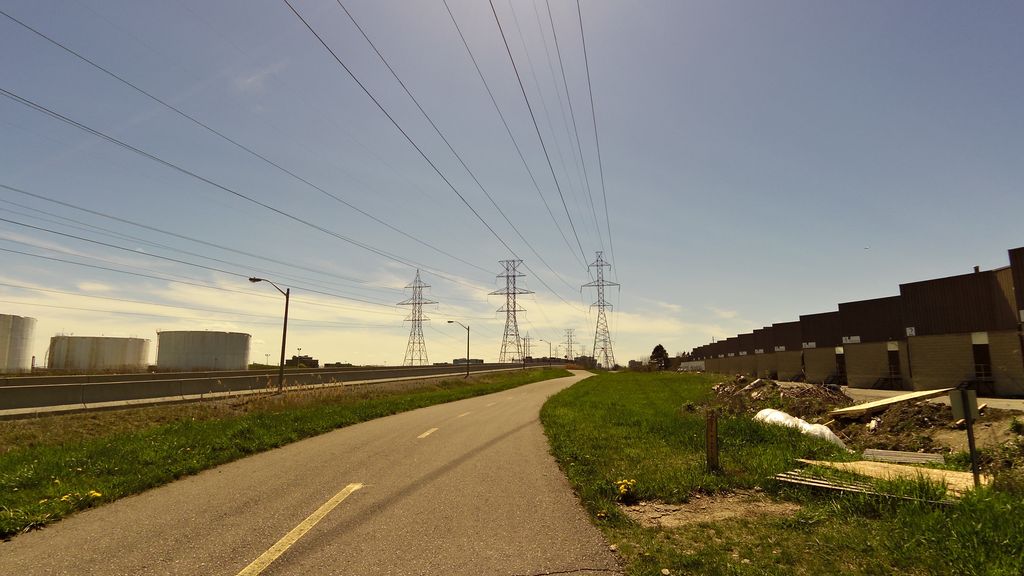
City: toronto